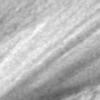
Label: change